Field crop: maize
Growth stage: 2
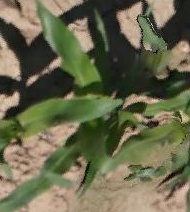
Species: maize